Question: How to edit the 'group-by' headers of Vuetify '<v-data-table>' ?
I need to and .

'''
<v-data-table
:headers="headers"
:items="items"
group-by="category"
></v-data-table>
'''
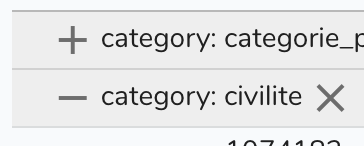
Answer: You just need to override default slot.
'''
<v-data-table
:headers="headers"
:items="items"
group-by="category"
>
<template v-slot:group.header="{items, isOpen, toggle}">
<td :colspan="headers.length">
<v-icon @click="toggle">
{{ isOpen ? 'mdi-minus' : 'mdi-plus' }}
</v-icon>
<span>Your custom header w/o cross</span>
</td>
</template>
</v-data-table>
'''
Check <URL> in Slots category to get full list of available props in this slot.